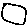
Label: circle